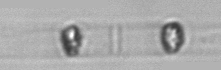
Label: Dactyliosolen_blavyanus